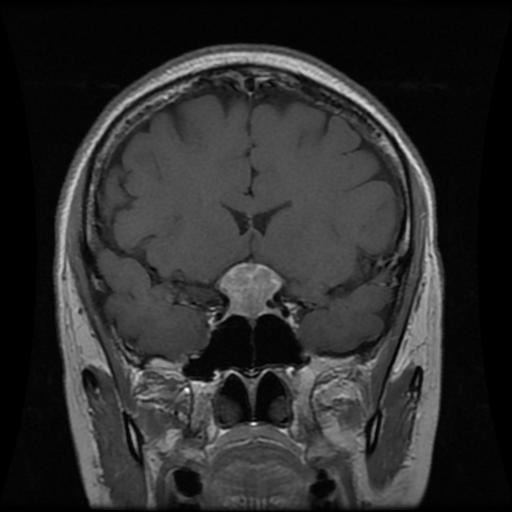
Label: pituitary